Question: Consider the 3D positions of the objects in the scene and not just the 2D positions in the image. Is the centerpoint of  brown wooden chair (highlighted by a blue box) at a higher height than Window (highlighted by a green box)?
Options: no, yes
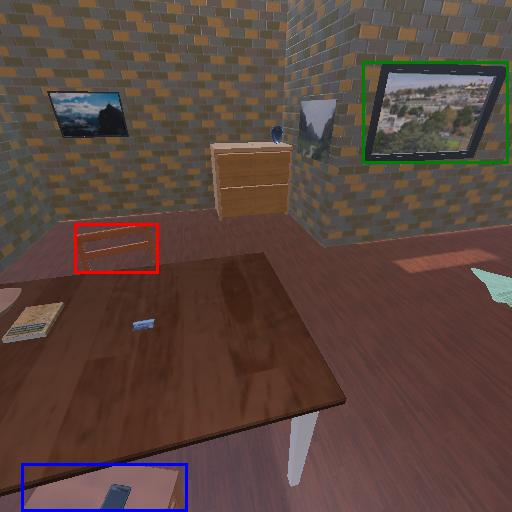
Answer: no